Question: I am creating an Bezier curve in WinApi with C++ and my problem is that my right Button is not working. This is my code:
'''
if (wParam & MK_LBUTTON)
{
HGDIOBJ original = NULL;
//Saving the original object
original = SelectObject(hdc,GetStockObject(DC_PEN));
hdc = GetDC (hwnd) ;
SelectObject(hdc, GetStockObject(DC_PEN));
SetDCPenColor(hdc, RGB(246, 245, 243));
myBezier.DrawBezier (hdc, apt) ;
if (wParam & MK_LBUTTON)
{
apt[1].x = LOWORD (lParam) ;
apt[1].y = HIWORD (lParam) ;
}
else if (wParam & MK_RBUTTON)
{
apt[2].x = LOWORD (lParam) ;
apt[2].y = HIWORD (lParam) ;
}
SelectObject (hdc, GetStockObject(BLACK_PEN)) ;
myBezier.DrawBezier (hdc, apt) ;
ReleaseDC (hwnd, hdc) ;
DeleteObject(original);
}
'''
Left Button is perfectly working but I don't know why RightButton and other keys or even MidButton are not working as well. Any idea?

With the left button I am able to adjust the left line, with the right button the right line. But in this case the right button is never got.
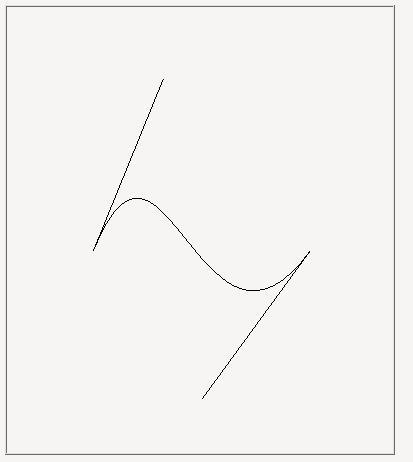
Answer: 'if (wParam & MK_LBUTTON)' ensures that none of the code you have posted actually runs unless the left button is being held down. You can press the right button all you want and it will never make it inside the 'if' body unless the left button is also pressed. Then your check for the right button is missed because you check for the left button first. I cannot know what you intended, but I expect you were looking for something like this:
'''
if ((wParam & MK_LBUTTON) || (wParam & MK_RBUTTON))
{
HGDIOBJ original = NULL;
//Saving the original object
original = SelectObject(hdc,GetStockObject(DC_PEN));
hdc = GetDC (hwnd) ;
SelectObject(hdc, GetStockObject(DC_PEN));
SetDCPenColor(hdc, RGB(246, 245, 243));
myBezier.DrawBezier (hdc, apt) ;
if (wParam & MK_LBUTTON)
{
apt[1].x = LOWORD (lParam) ;
apt[1].y = HIWORD (lParam) ;
}
else if (wParam & MK_RBUTTON)
{
apt[2].x = LOWORD (lParam) ;
apt[2].y = HIWORD (lParam) ;
}
SelectObject (hdc, GetStockObject(BLACK_PEN)) ;
myBezier.DrawBezier (hdc, apt) ;
ReleaseDC (hwnd, hdc) ;
DeleteObject(original);
}
'''